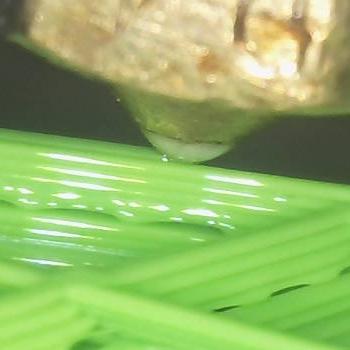
Flow rate: 79%